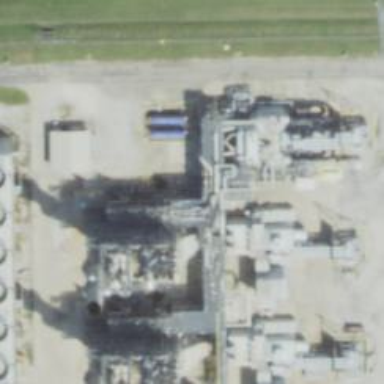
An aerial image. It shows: Gas turbine generator powered by gas.